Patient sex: M
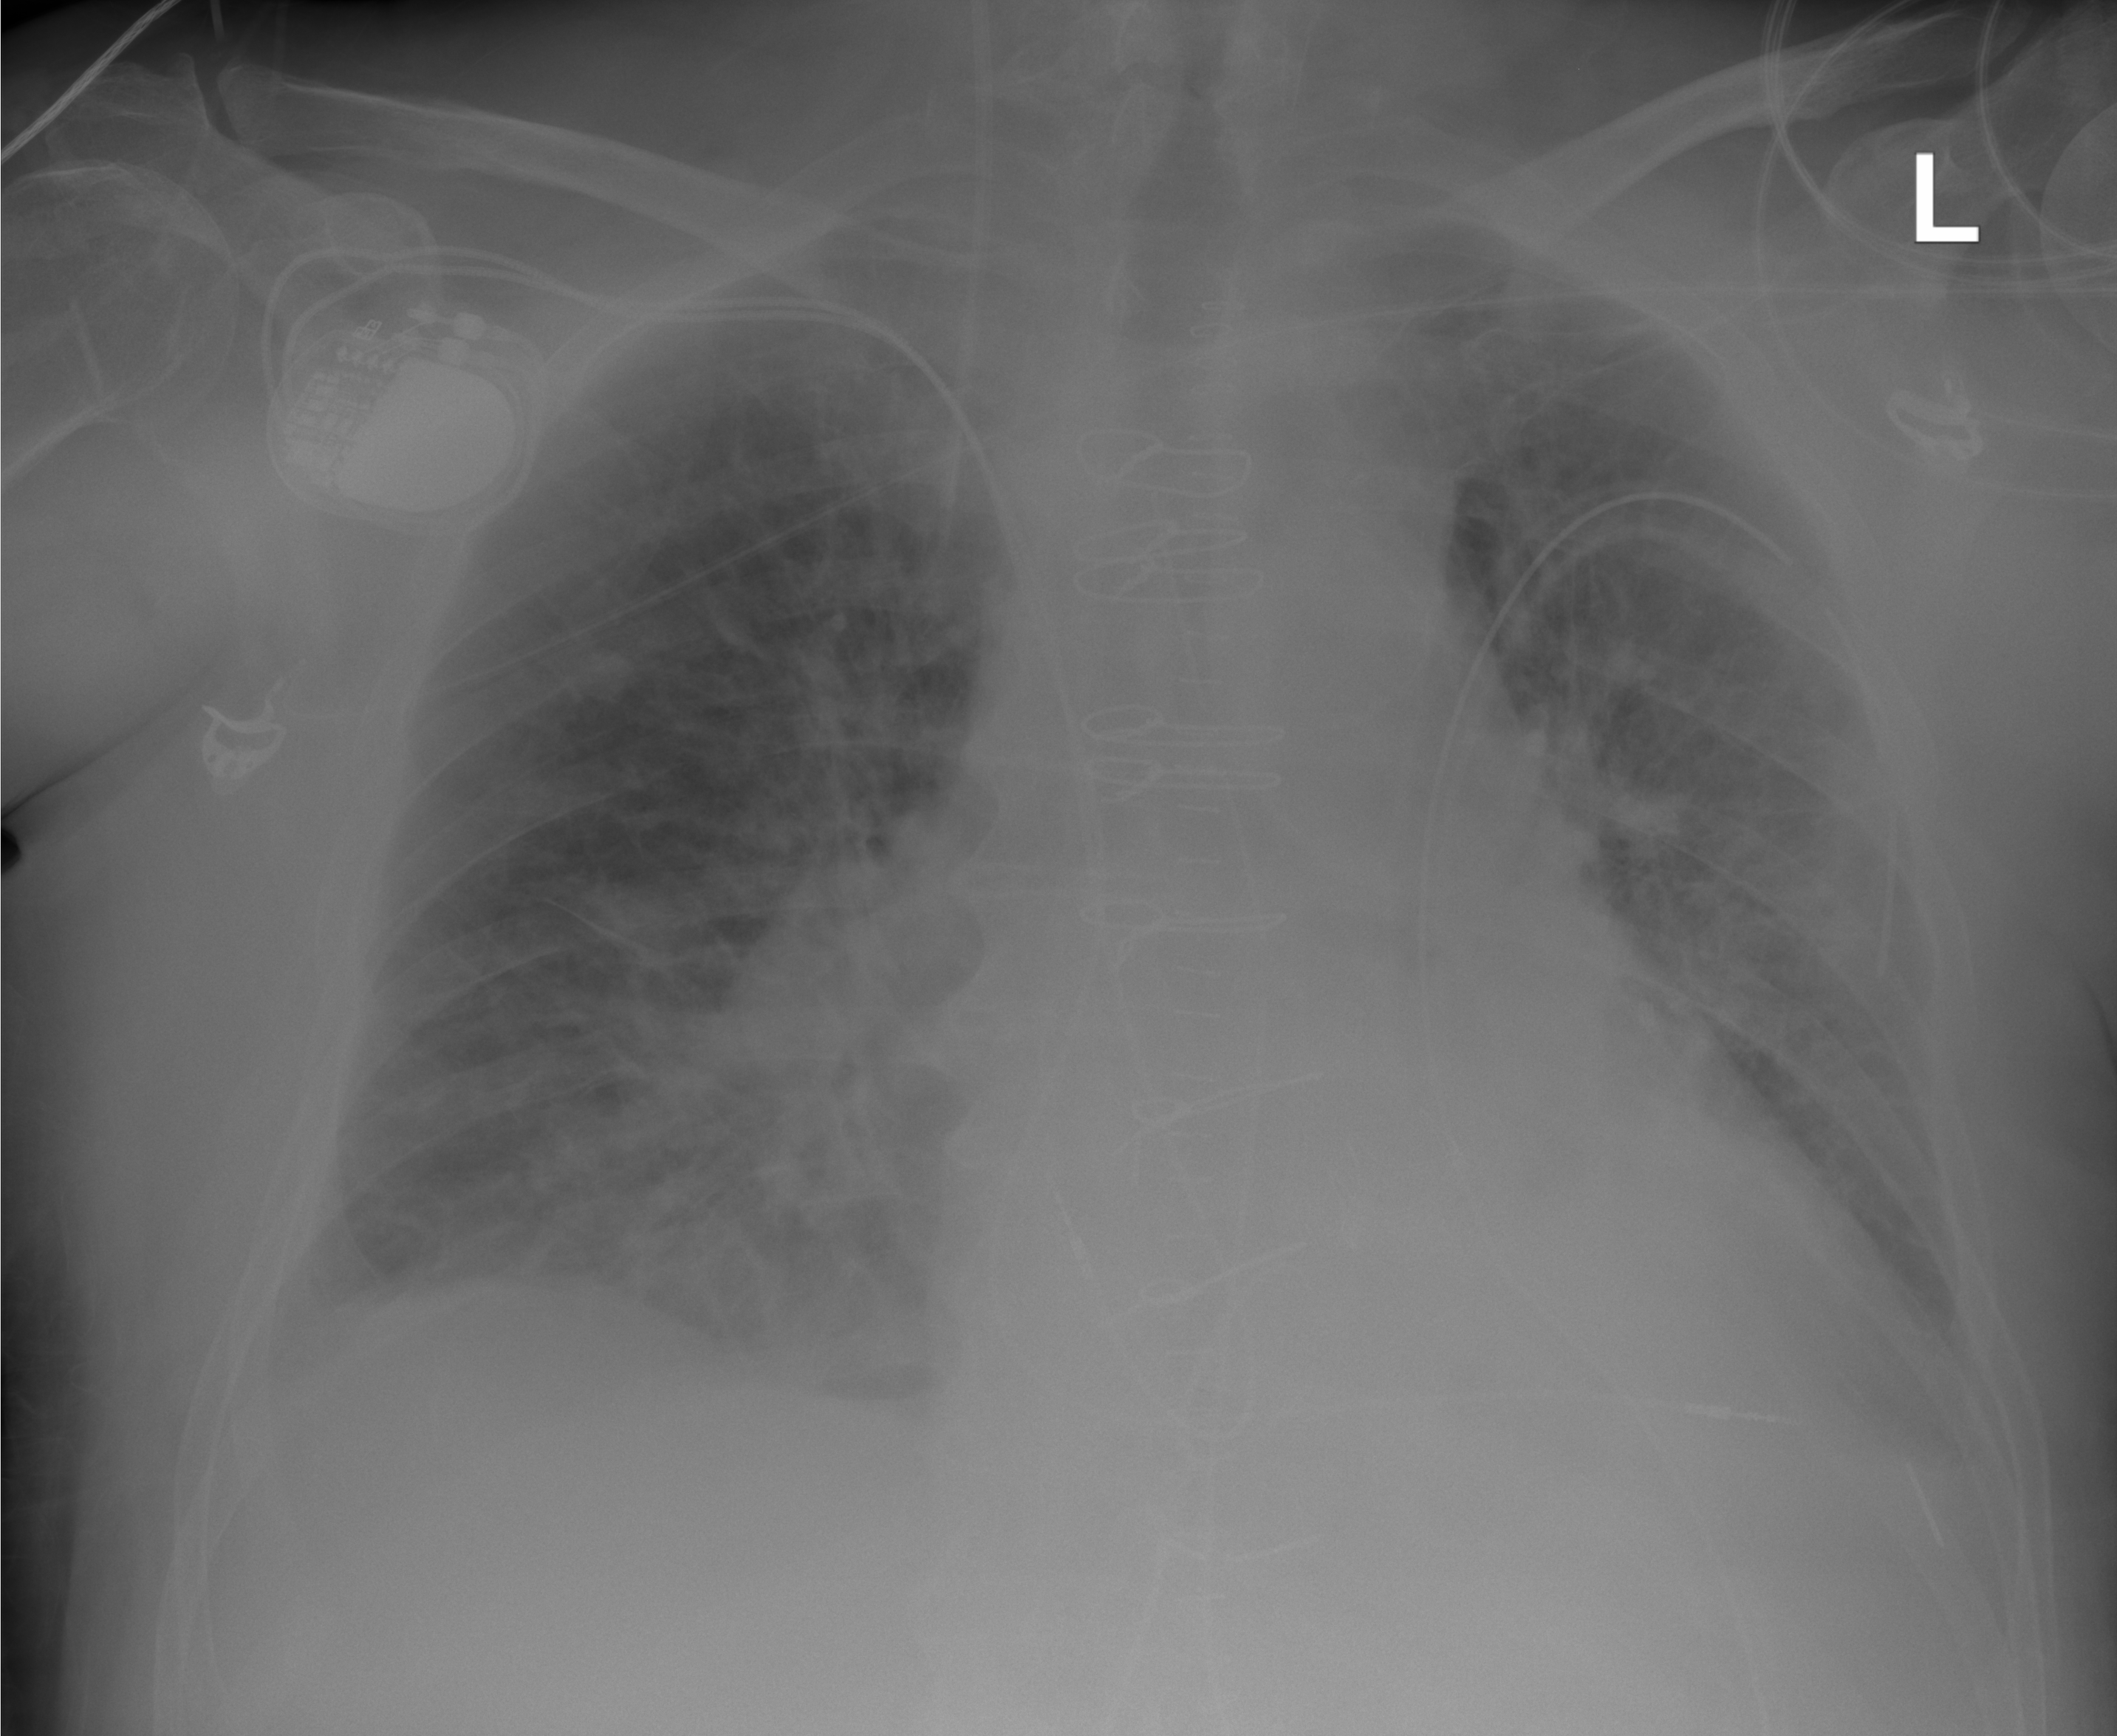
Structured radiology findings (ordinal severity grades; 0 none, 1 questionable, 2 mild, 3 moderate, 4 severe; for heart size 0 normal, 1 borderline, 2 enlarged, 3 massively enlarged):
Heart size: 2
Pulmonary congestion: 2
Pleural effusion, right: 1
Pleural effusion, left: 1
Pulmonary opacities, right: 1
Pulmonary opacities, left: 1
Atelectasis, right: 2
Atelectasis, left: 2